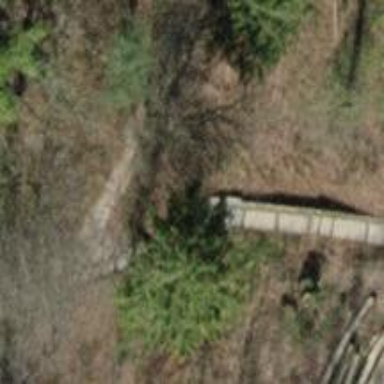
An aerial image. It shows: Set of steps on the road.